Current action and preconditions to check: path_clear

Your task: For each precondition in the list above, predict whether it will hold at this action.

Consider the current scene as observed from the mobile robot's camera, and analyze the predicted future states of all dynamic agents (e.g., people, animals, vehicles, or any moving entities) within the NEXT SECOND.

IMPORTANT: Only answer "very likely" if you are absolutely certain—based on strong, clear evidence—that a dynamic agent will violate the precondition in the predicted future state. Do NOT answer "very likely" for unlikely, ambiguous, or low-probability risks.

Ask yourself for each precondition: Is there a high probability, with clear and convincing evidence, that the predicted future states of any dynamic agent will interfere with the predicted future state of the currently executing action within the NEXT SECOND, causing that precondition to fail?

Assess the risk level based on these predictions. Use "likely" or "very likely" if motions create a clear risk of interference.

Use "neutral" or "improbable" if agents are nearby but their predicted paths are clearly diverging or non-conflicting.

Failure Risk Categories: "very improbable", "improbable", "neutral", "likely", "very likely"

Answer Format: Output ONLY the probability_of_failure value from these categories: "very improbable", "improbable", "neutral", "likely", "very likely"

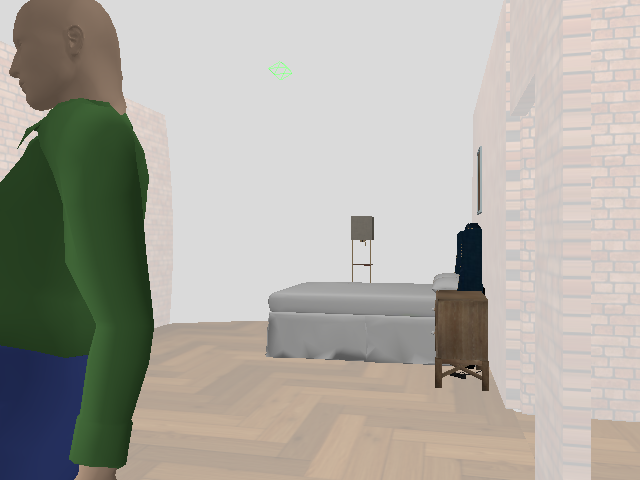

Answer: very likely